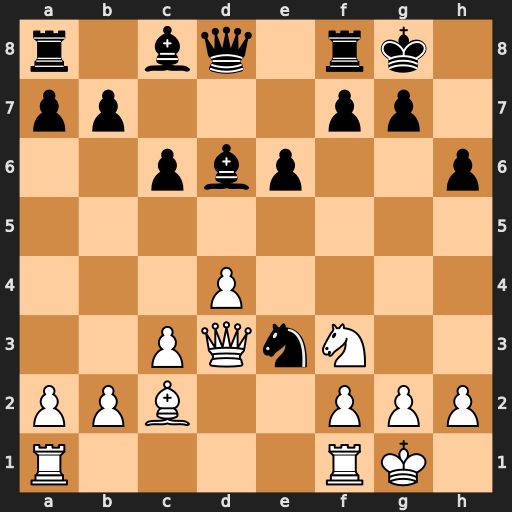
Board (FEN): r1bq1rk1/pp3pp1/2pbp2p/8/3P4/2PQnN2/PPB2PPP/R4RK1
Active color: w
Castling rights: -
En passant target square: -
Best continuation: Qh7#